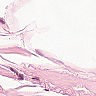
Metastatic tissue present: no